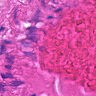
Metastatic tissue present: no